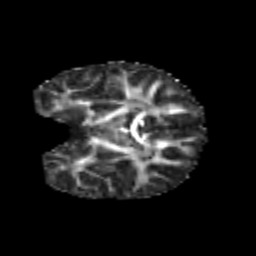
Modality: FA
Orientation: coronal
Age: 6
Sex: female
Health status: healthy